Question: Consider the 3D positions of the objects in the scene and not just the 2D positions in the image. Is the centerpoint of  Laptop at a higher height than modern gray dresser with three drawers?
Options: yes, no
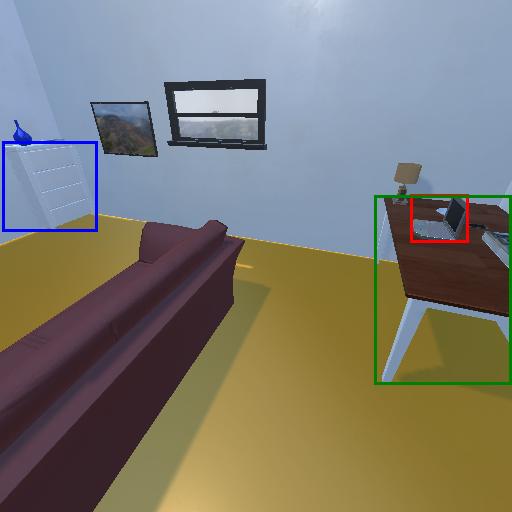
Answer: yes